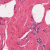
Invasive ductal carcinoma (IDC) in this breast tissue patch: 0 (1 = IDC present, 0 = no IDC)